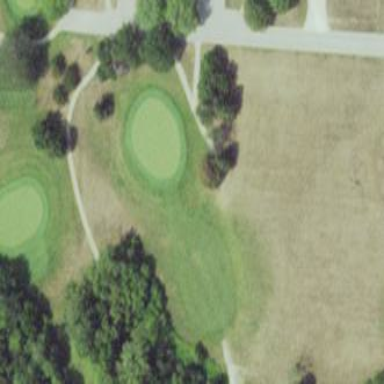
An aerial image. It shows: Grassy area designated as golf fairway.